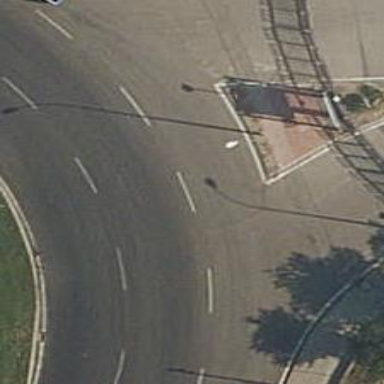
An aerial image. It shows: Residential road with asphalt surface leading to roundabout.